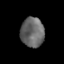
Tissue: lung
Cell type: Epithelial cells
Senescence score: 0.2089
Nuclear area (px): 680
Mean DAPI intensity: 103.622